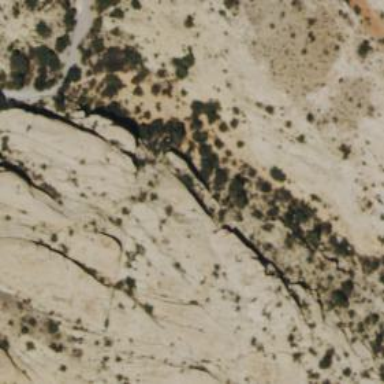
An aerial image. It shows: White cliff formed by nature.